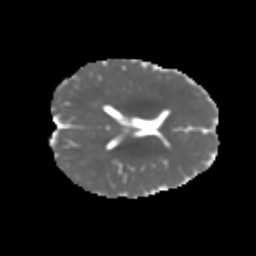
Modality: MD
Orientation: axial
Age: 7
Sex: male
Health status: healthy